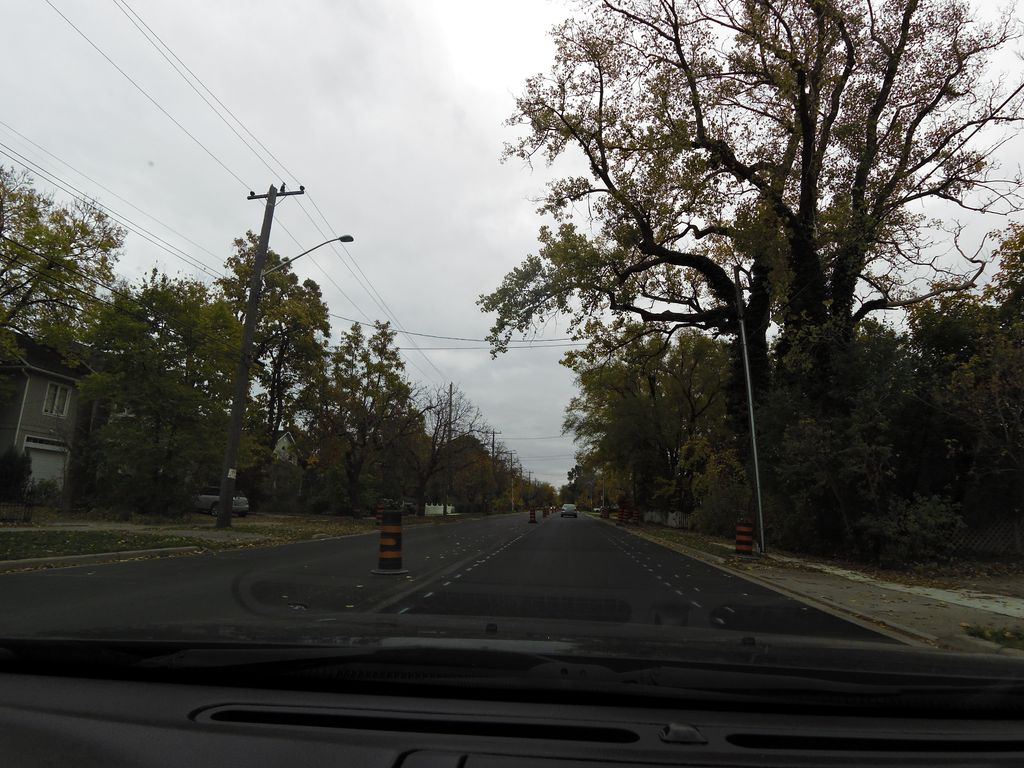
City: hamilton